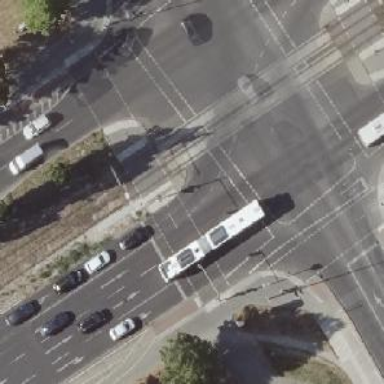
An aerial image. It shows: Tram crossing on the railway.